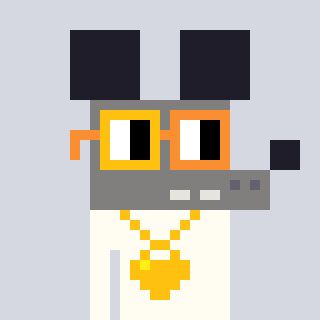
a pixel art character with square yellow and orange glasses, a mouse-shaped head and a grayscale-colored body on a cool background